Field crop: maize
Growth stage: 2
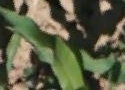
Species: maize